Field crop: maize
Growth stage: 2
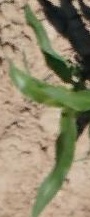
Species: maize